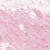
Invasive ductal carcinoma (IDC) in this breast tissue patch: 0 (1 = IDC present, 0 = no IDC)